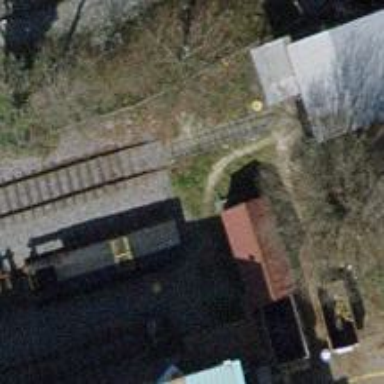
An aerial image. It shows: Single-track spur railway line.